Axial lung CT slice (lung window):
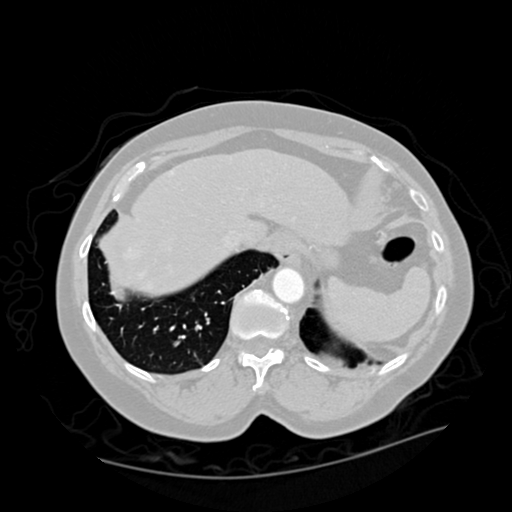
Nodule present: no